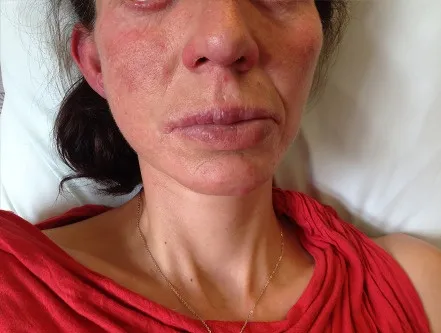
Chronic oral candidiasis. Photo taken in February 2018) associated with diffuse inflammatory papules, and ,blepharitis along with cutaneous.
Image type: medical_photograph (oral_photograph)